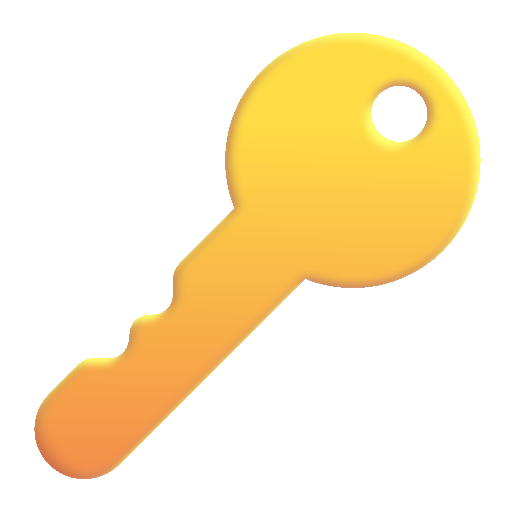
key color